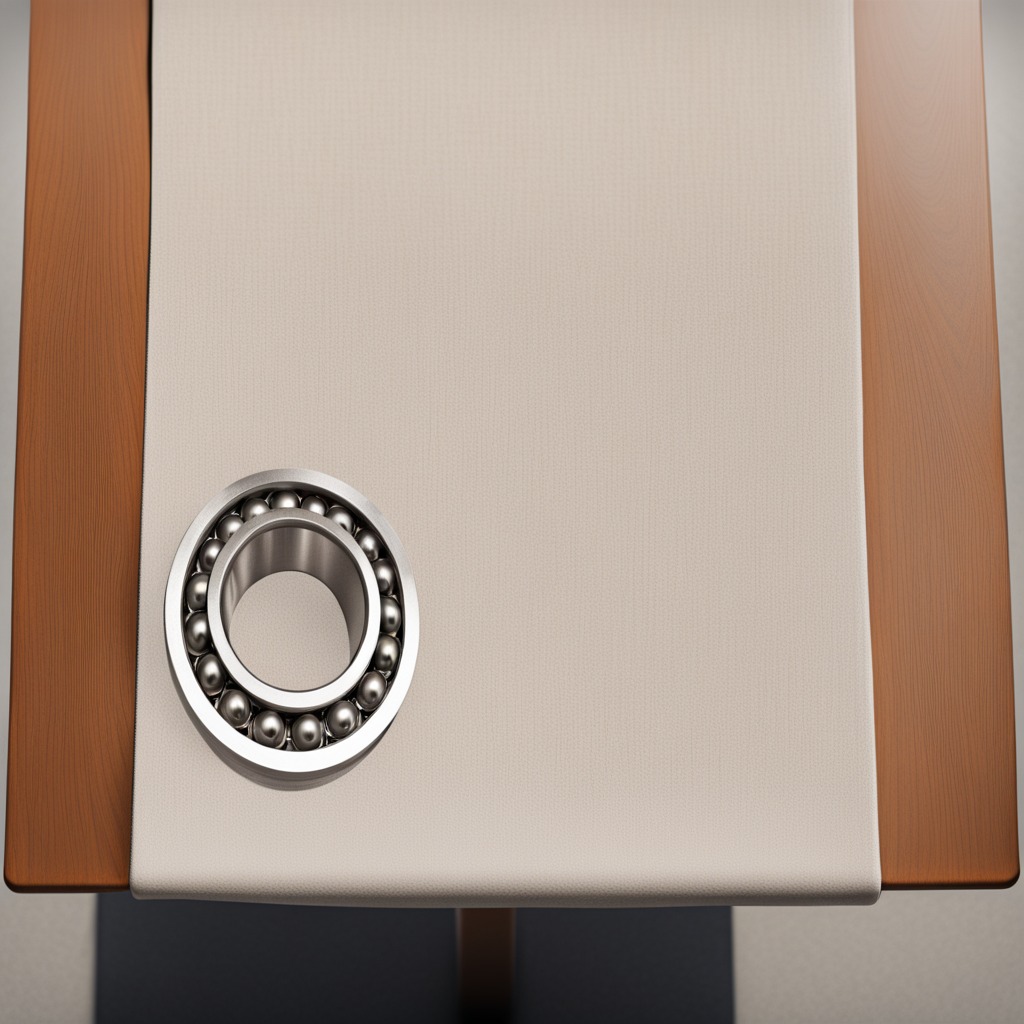
A metal ball bearing is lying on a wooden table in an outdoor workshop during daytime bright natural light soft shadows worn but beneath the cloth.